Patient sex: M
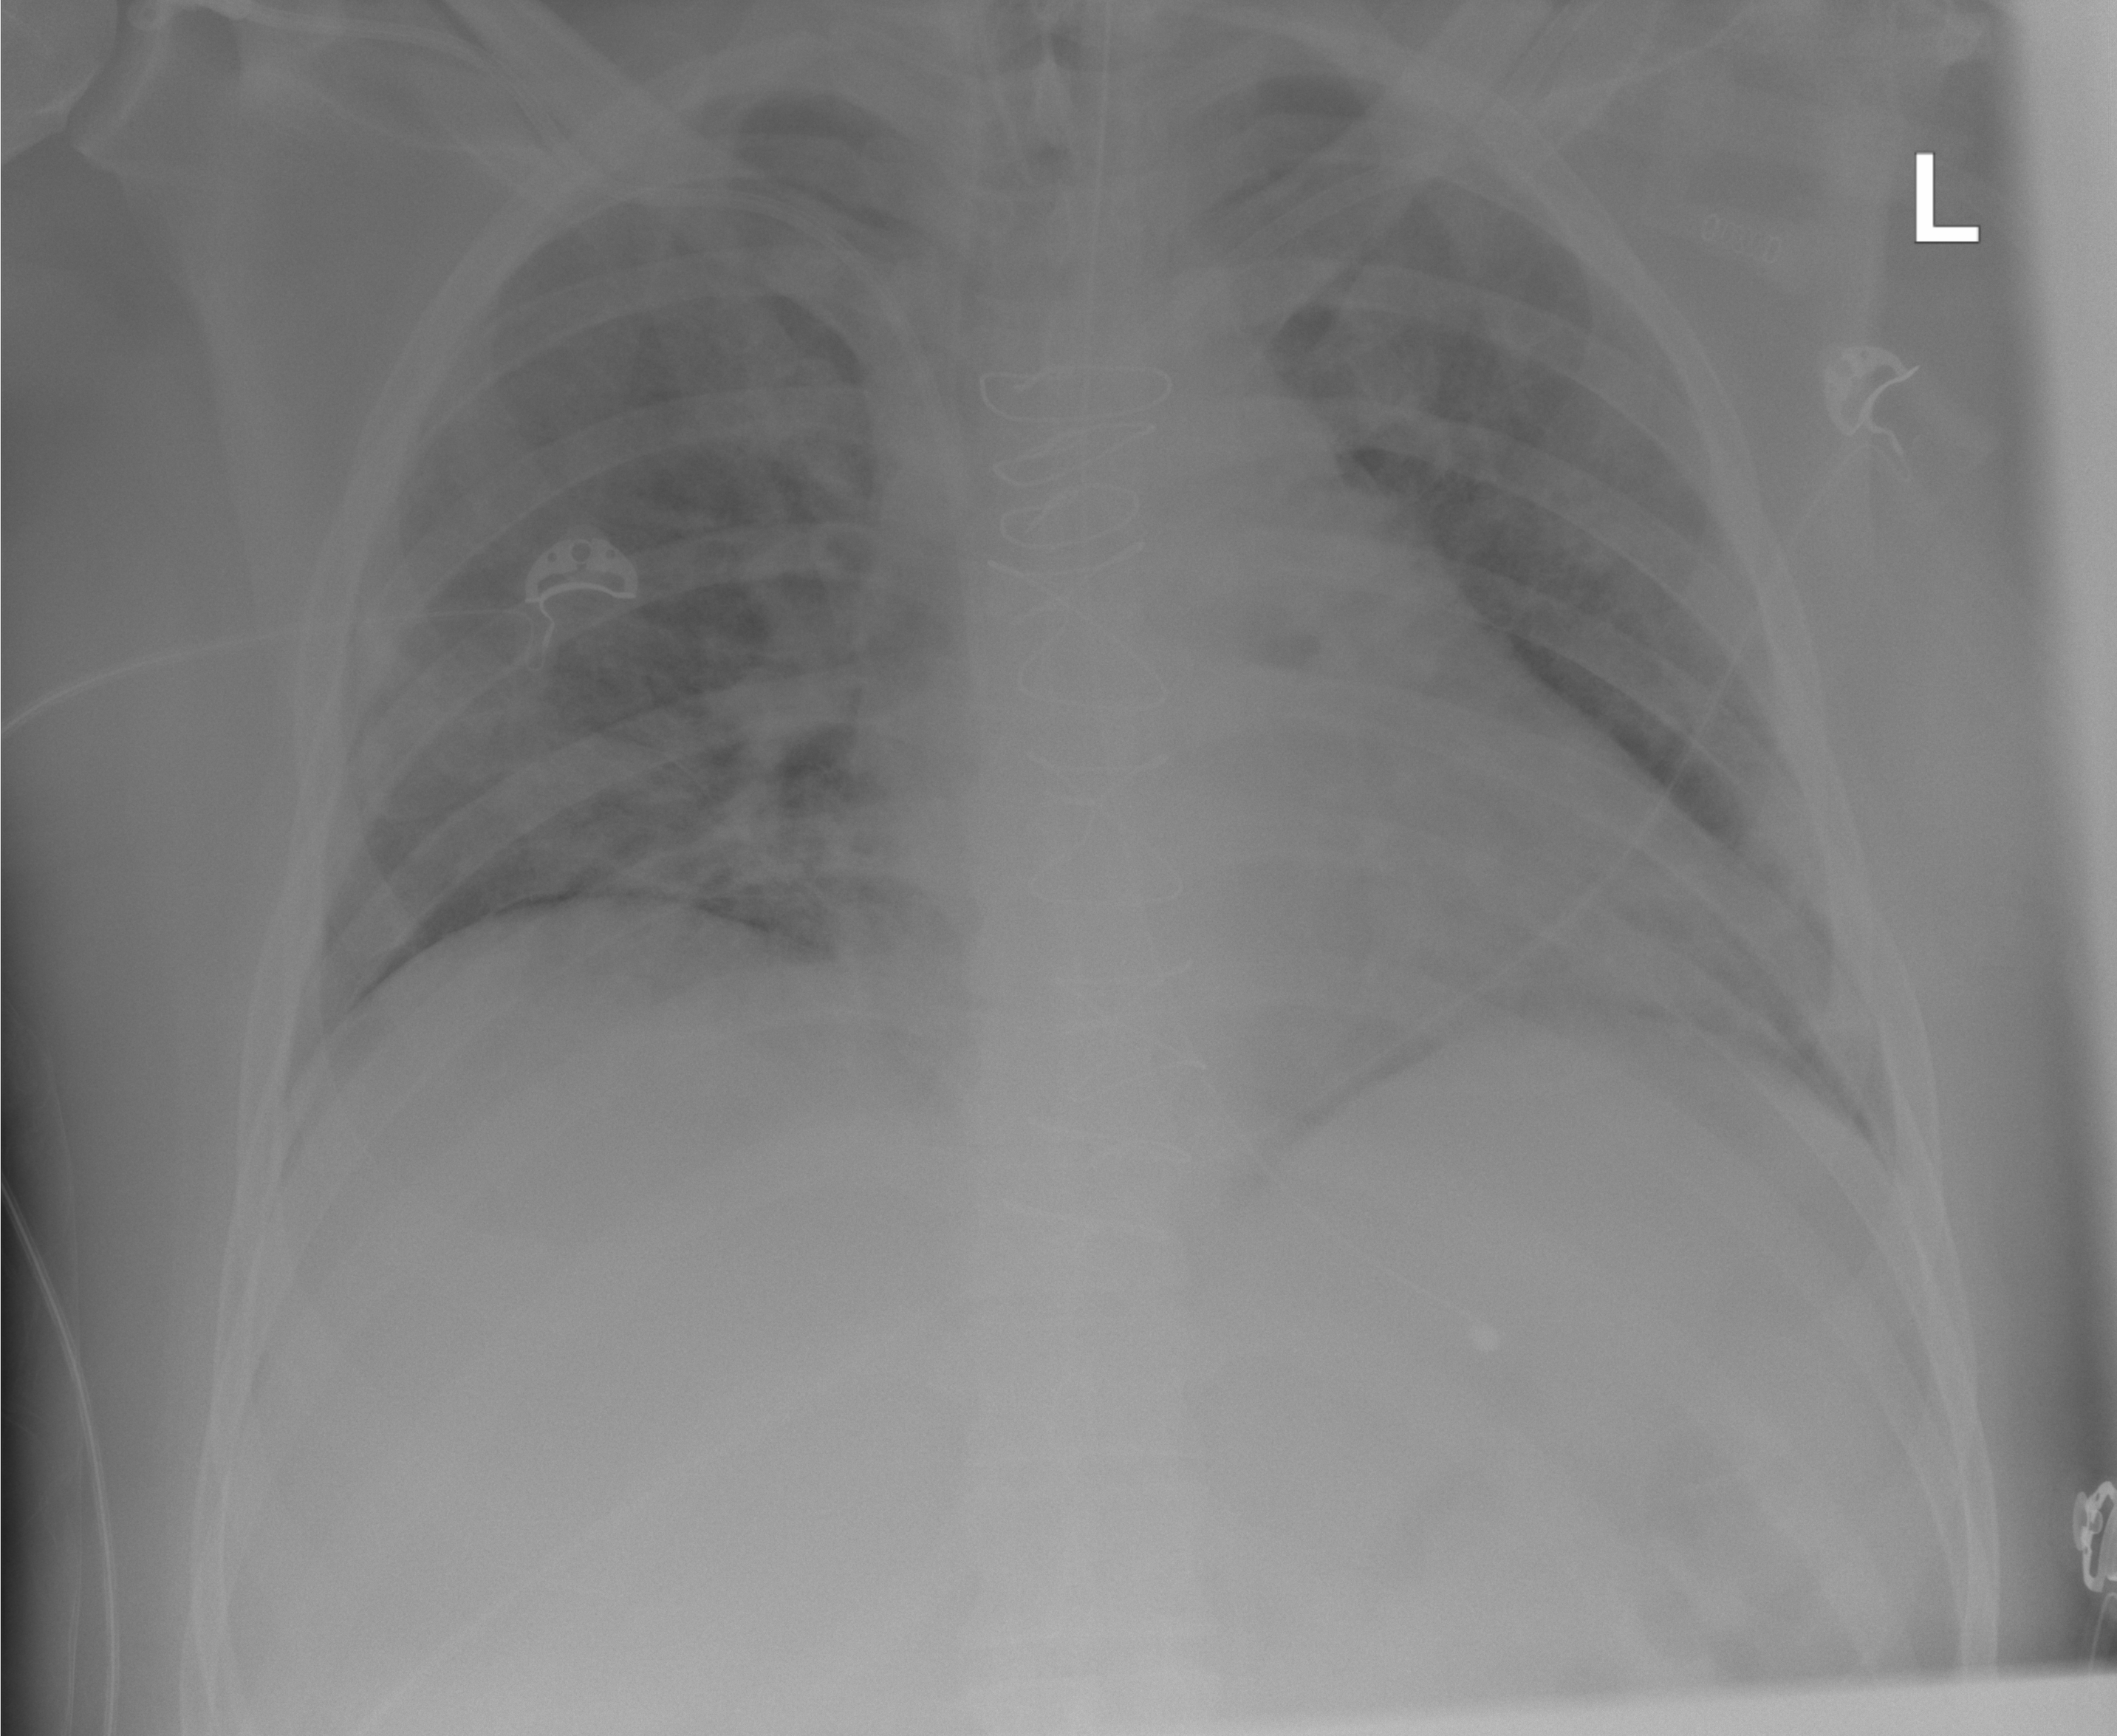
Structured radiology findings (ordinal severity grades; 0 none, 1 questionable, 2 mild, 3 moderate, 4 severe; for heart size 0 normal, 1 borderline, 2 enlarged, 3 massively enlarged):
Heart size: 2
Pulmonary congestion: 2
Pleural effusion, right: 0
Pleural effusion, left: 0
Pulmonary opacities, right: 2
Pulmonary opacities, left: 2
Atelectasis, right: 2
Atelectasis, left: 2